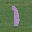
Label: 1